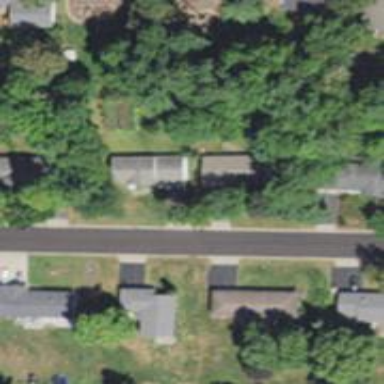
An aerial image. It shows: Driveway leading to service road.